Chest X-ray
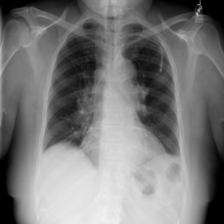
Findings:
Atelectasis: negative
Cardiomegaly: positive
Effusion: negative
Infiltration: negative
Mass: negative
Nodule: negative
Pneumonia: negative
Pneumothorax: negative
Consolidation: negative
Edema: negative
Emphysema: negative
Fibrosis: negative
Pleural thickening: negative
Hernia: negative